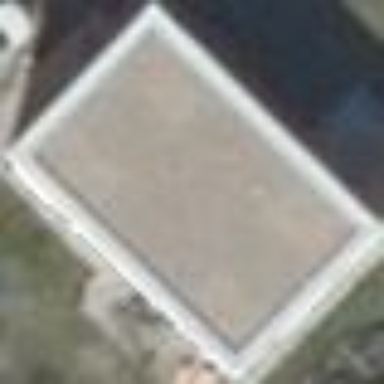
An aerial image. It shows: Detached building with flat roof.